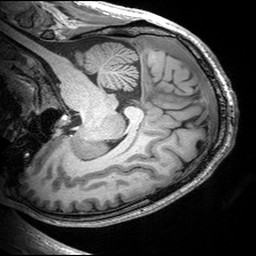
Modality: T1w
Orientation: sagittal
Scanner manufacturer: siemens
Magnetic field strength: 3 T
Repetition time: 2.53 s
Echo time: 0.00299 s